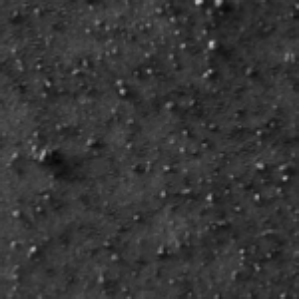
Label: frost